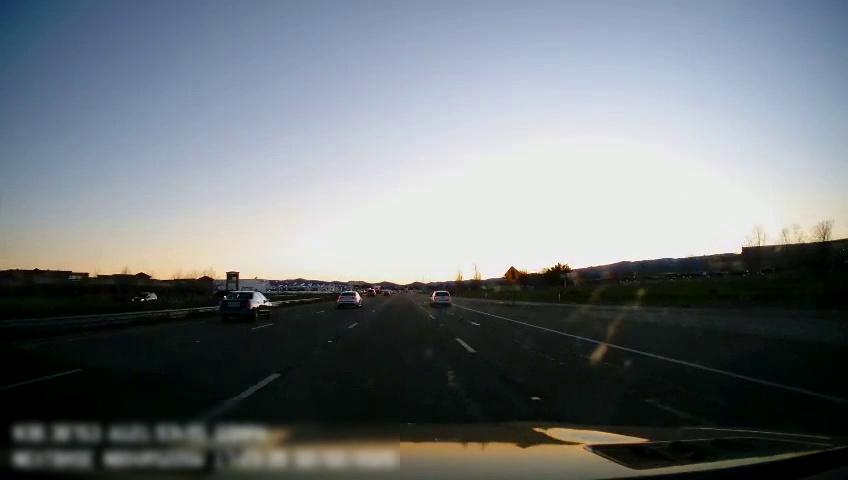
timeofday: Dusk/Dawn/Twilight
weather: Cloudy
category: Drivable Space
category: Vehicles | Car
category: Vehicles | Car
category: Vehicles | Car
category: Vehicles | SUV
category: Vehicles | SUV
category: Lanes | Current Lane
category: Lanes | Current Lane
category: Lanes | Alternate Lane
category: Lanes | Alternate Lane